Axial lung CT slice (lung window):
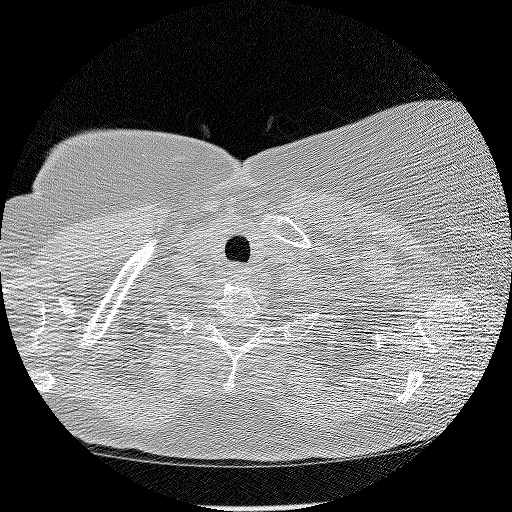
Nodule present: no